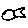
Label: fish